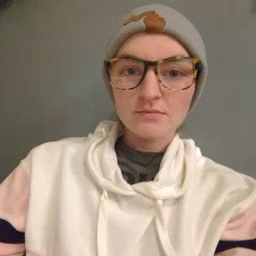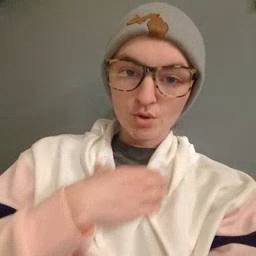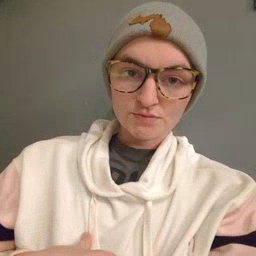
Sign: hungry